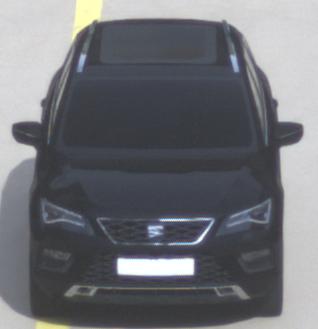
Make: SEAT
Model: Ateca 1.0 TSI Ecomotive
Detailed model: Ateca (5FP)
Model produced from: 2016/08
Model produced until: 2018/08
Doors: 5
Color: black
Road condition: dry road
Daytime: morning or afternoon
Contrast: low contrast